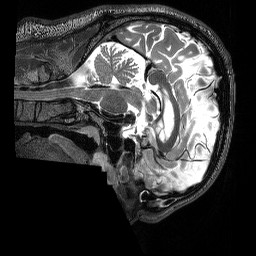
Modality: T2w
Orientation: sagittal
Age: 40
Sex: male
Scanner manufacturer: siemens
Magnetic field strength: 3 T
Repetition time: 3.2 s
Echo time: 0.564 s